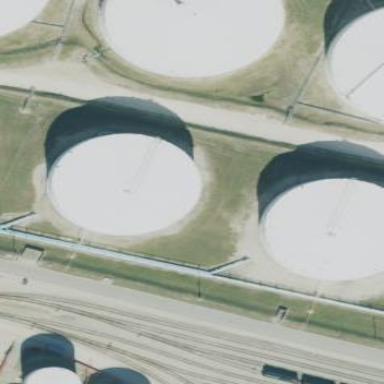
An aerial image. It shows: Storage tank which is man-made.